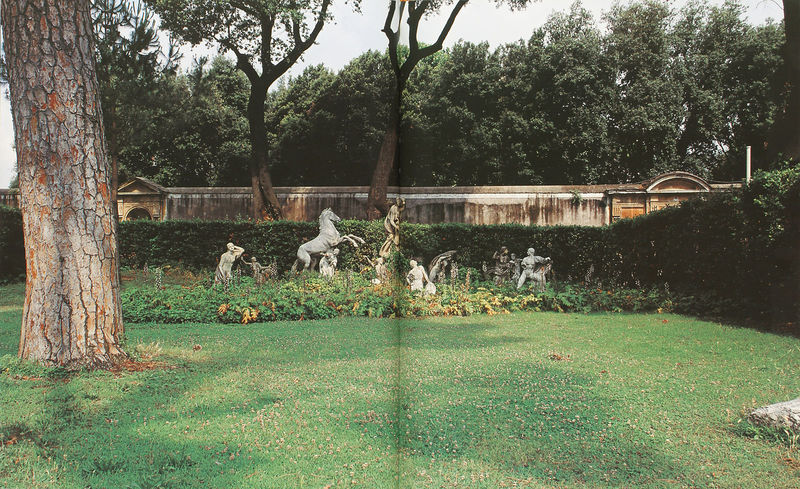
Titel: Villa Medici in Rom
Künstler: Annibale Lippi
Standort: Rom, Villa Medici (EU - I - Latium)
Schlagwörter: baum, blau, blätter, dunkel, gemälde, himmel, kampf, laub, mann, schatten, weiß, bäume, grün, menschen, braun, grau, hell, holz, licht, marmor, männer, gebäude, gras, park, rasen, wiese, mensch, stein, baumstamm, erde, stamm, büsche, gebüsch, hütte, sträucher, brunnen, pferd, pferde, engel, garten, skulptur, man, auer, fels, giebel, mauer, hecke, herbst, figuren, krieg, tor, foto, buch, skulpturen, plastiken, statuen, rinde, beet, tempel, klee, doppelseite, borke, blatter, bäue